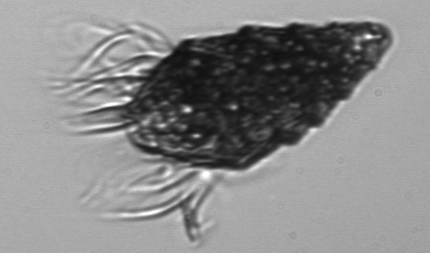
Label: Laboea_strobila